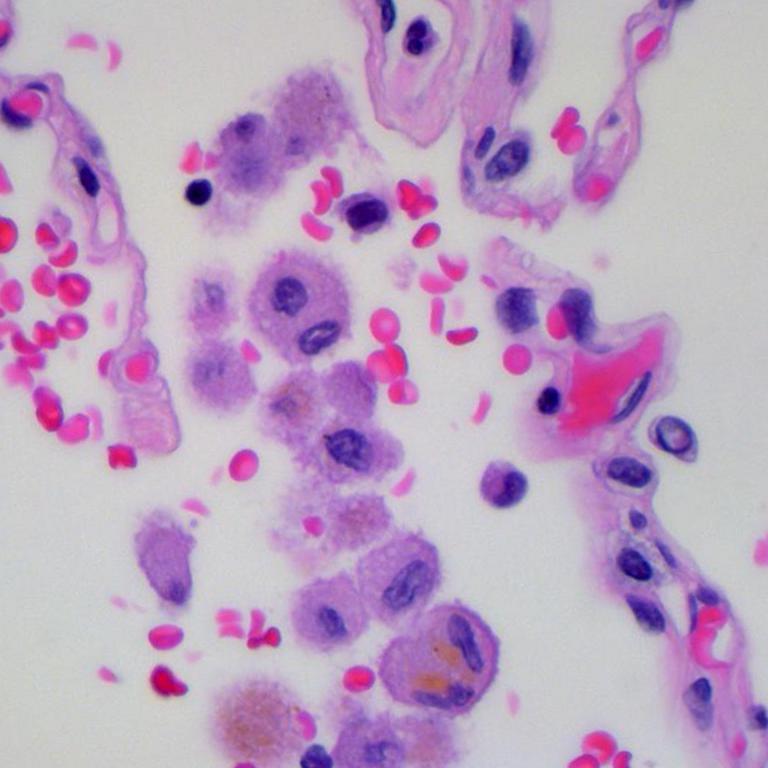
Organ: lung
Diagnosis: benign